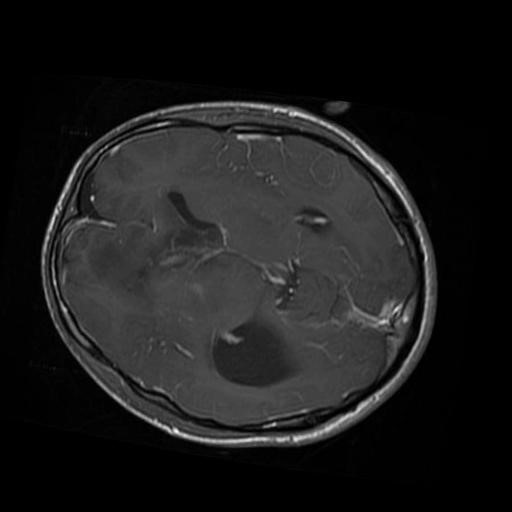
Label: brain_glioma